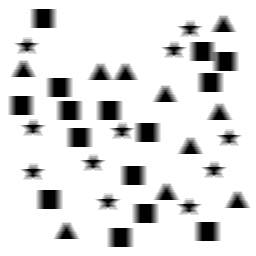
Squares: 15
Triangles: 10
Stars: 11
Total shapes: 36